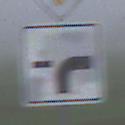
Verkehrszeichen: VerlaufVorfahrtsstrasse9
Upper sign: Vorfahrtsstrasse
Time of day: MorningAfternoon
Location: Outdoor (RoadRail)
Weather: Overcast
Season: NotSpecified
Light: Natural